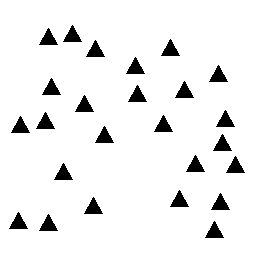
Squares: 0
Triangles: 25
Stars: 0
Total shapes: 25